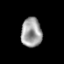
Tissue: prostate
Cell type: T cells
Senescence score: 0.3083
Nuclear area (px): 594
Mean DAPI intensity: 158.746